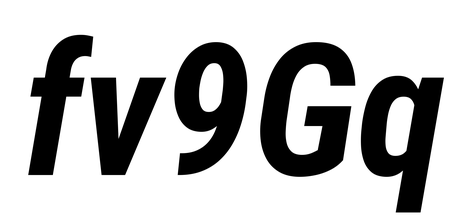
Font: Roboto-Italic_Condensed_Bold_Italic